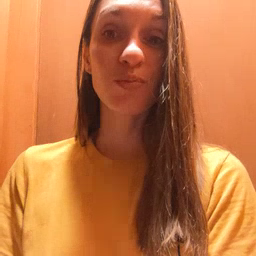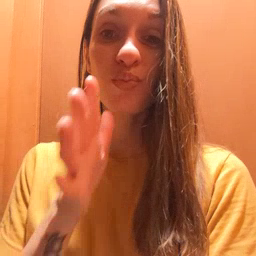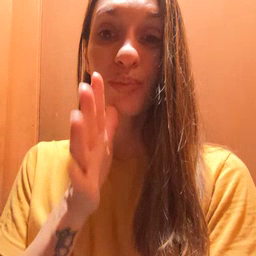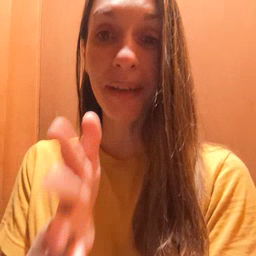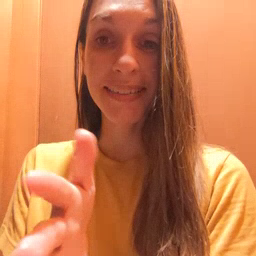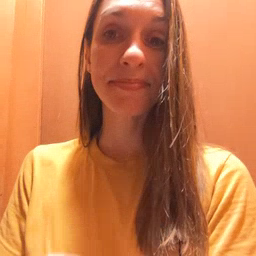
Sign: grandma